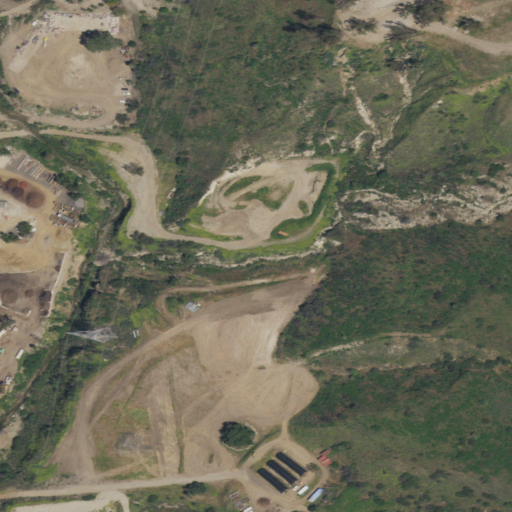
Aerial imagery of valley in California named Oak Spring Canyon containing grassland, open development, shrub, low intensity development, woody wetlands, and medium intensity development